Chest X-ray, AP view. Patient: 23 years old, sex F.
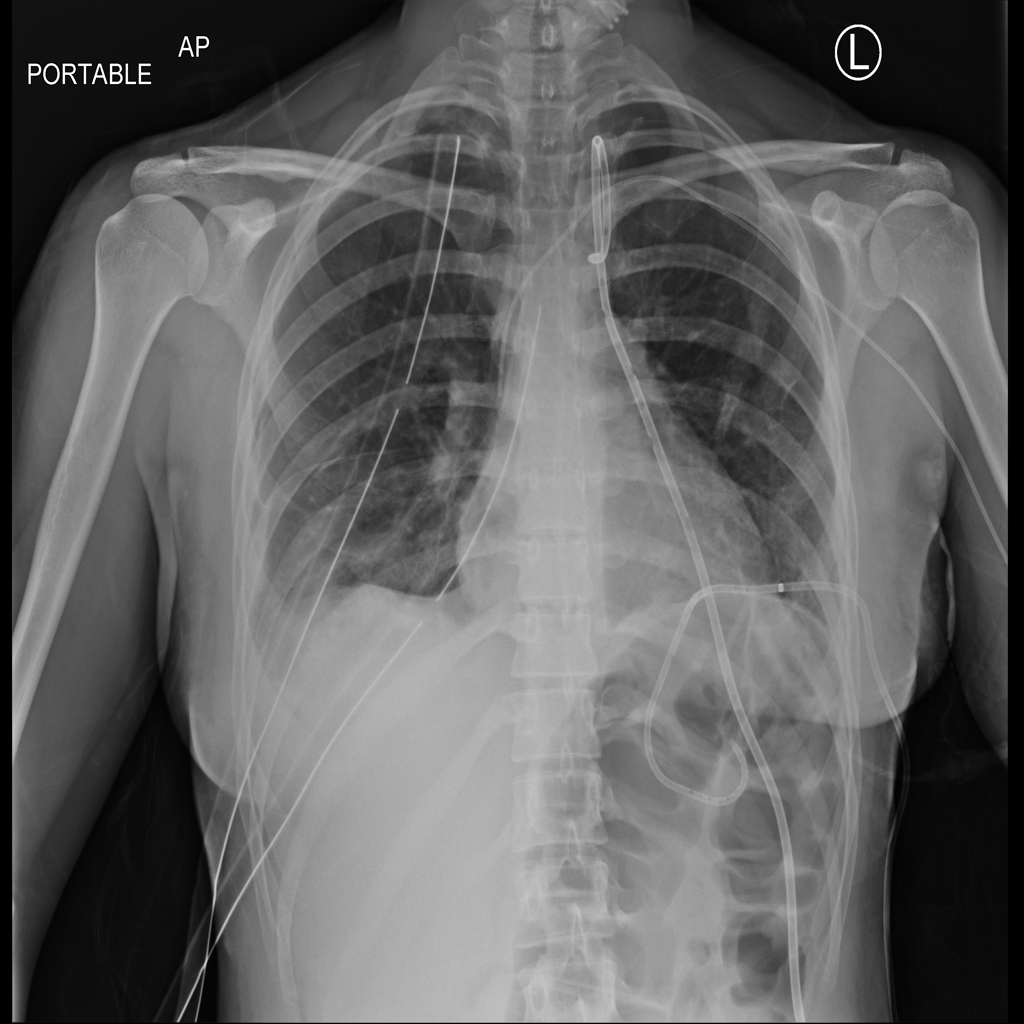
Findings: No Finding